Question: I am trying to figure out how to setup a layout like this:

Basically I want to achieve that as the user scrolls he scrolls over whole layout not only in listview, which should consist of comments. As far as I know including 'ListView' inside 'ScrollView' is not recommended. Also maybe in future I would like to include 'MapView' or 'MapFragment' between 'ListView' and some text. So how can I achieve this kind of layout ?
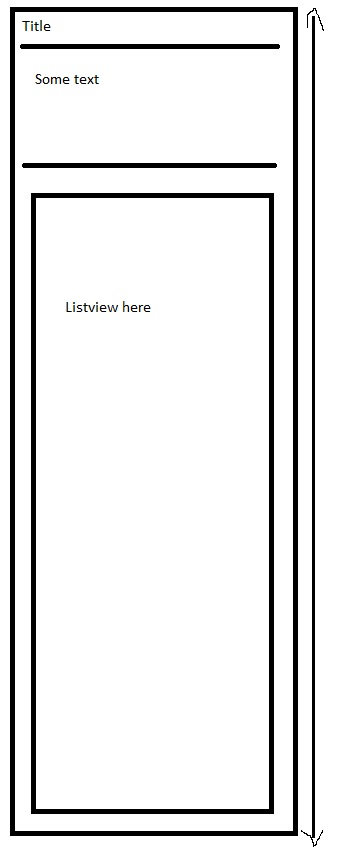
Answer: You can add only a ListView, and put the "title" and "some text" in a Header.
Here is how you can implement it:
For the header, you should create a layout: for example called header:'
'''
<TextView
android:id="@+id/title"
android:layout_width="wrap_content"
android:layout_height="wrap_content"
android:text="title"
/>
<TextView
android:id="@+id/some_text"
android:layout_width="wrap_content"
android:layout_height="wrap_content"
android:text="some text"
/>
</LinearLayout>
'''
'
and in your activity you should declare the header:'LayoutInflater inflater = LayoutInflater.from(this); View header = inflater.inflate(R.layout.header, null);'
and:
'''
ListView yourListView;
yourListView.addHeaderView(carouselBlock);
'''
and you should be carefull to add the header before setting the adapter of the list.